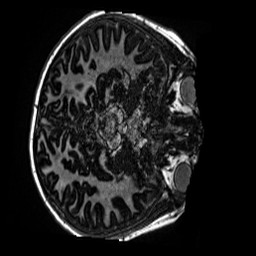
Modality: MP2RAGE
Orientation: axial
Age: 11
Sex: male
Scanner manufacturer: siemens
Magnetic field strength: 3 T
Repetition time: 4 s
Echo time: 0.00299 s